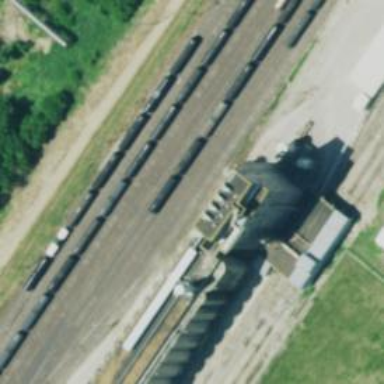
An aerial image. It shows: Railway siding for service.